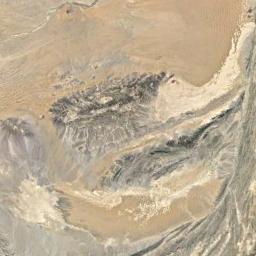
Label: desert